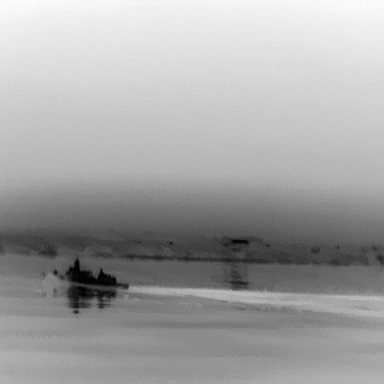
There is a warship in the infrared image.